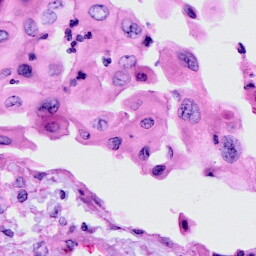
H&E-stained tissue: Cervix